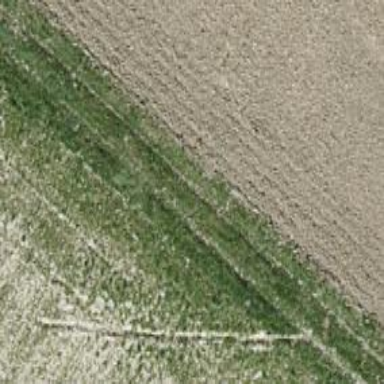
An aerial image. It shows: Track with very rough surface.